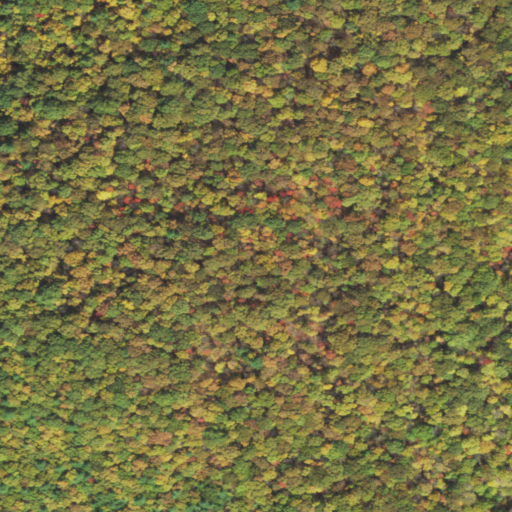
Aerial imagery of mountain in Pennsylvania named Smokey Mountain containing deciduous forest and mixed forest